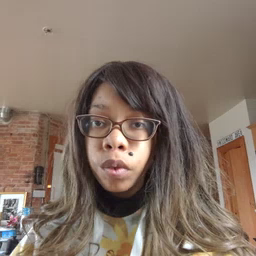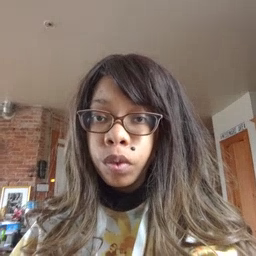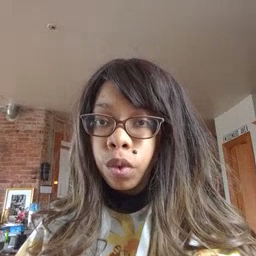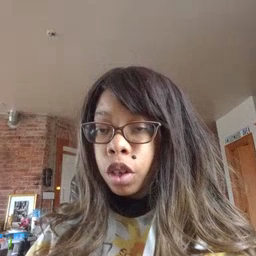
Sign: will